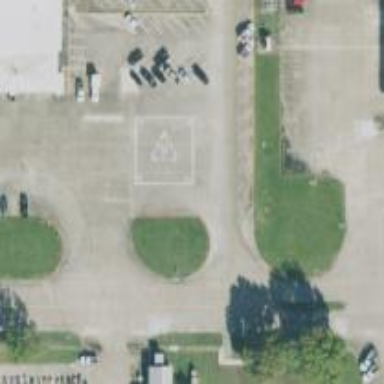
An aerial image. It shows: Image showing helipad at airport.